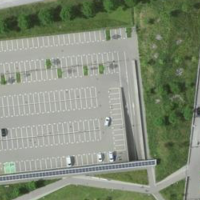
EUNIS habitat code: 54
Species observed at this site:
Medicago sativa